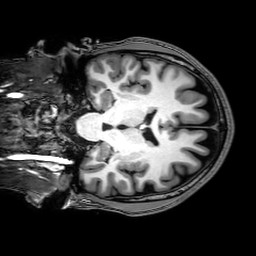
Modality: T1w
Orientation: coronal
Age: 22
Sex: male
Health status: healthy
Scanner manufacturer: philips
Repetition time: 0.008376 s
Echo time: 0.00384 s